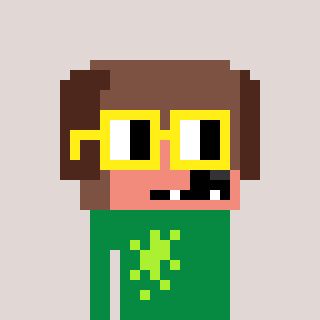
a pixel art character with square yellow glasses, a dog-shaped head and a green-colored body on a warm background